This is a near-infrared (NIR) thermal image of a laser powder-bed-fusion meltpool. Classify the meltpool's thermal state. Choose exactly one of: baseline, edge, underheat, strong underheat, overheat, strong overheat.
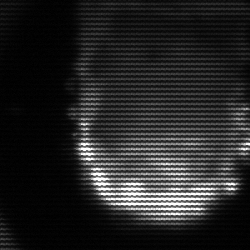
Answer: baseline